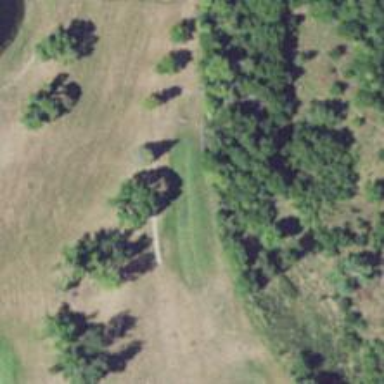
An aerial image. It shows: Path used for both walking and golf.